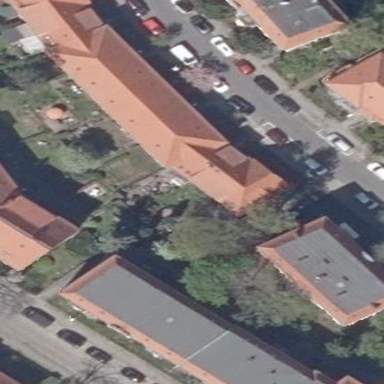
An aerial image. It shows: Residential building with hipped roof covered in red roof tiles.